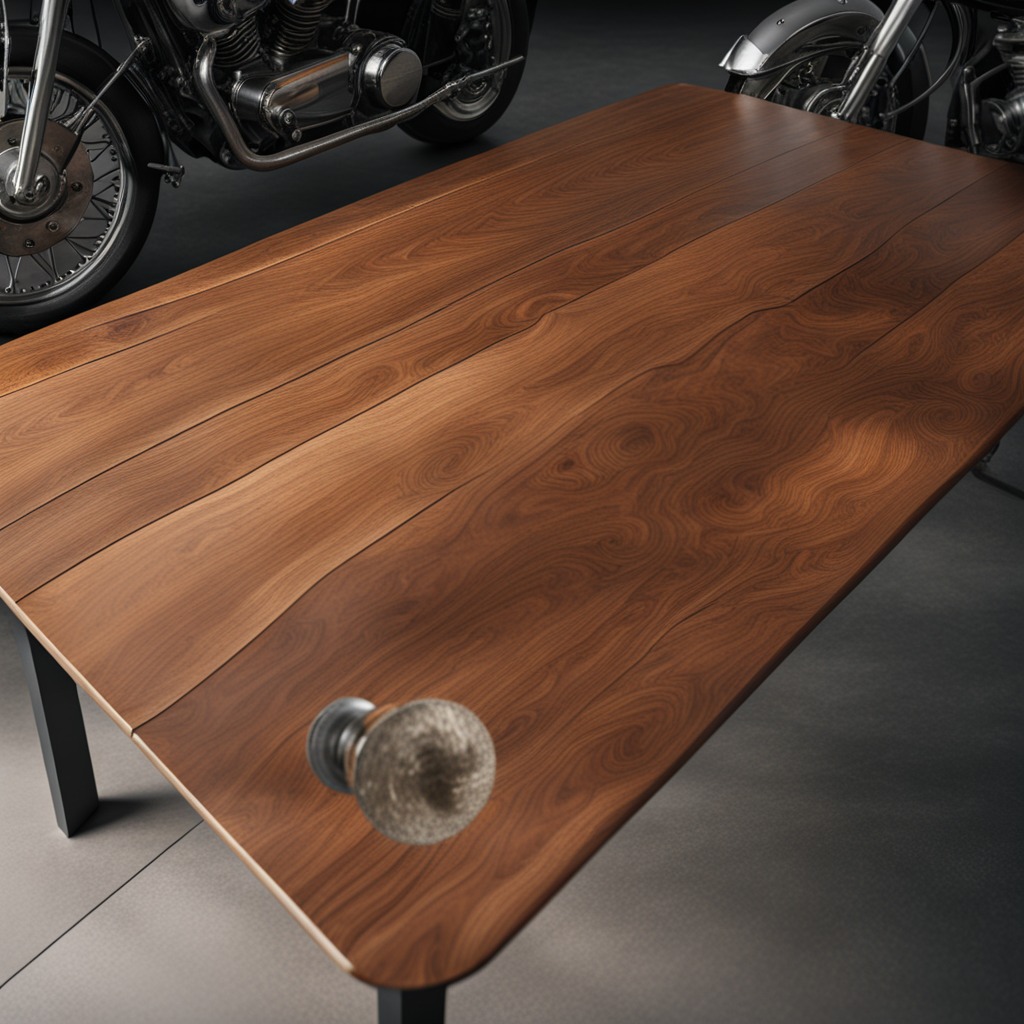
A metal screw is lying on the oil-spilled wooden table in a vintage motorcycle garage.